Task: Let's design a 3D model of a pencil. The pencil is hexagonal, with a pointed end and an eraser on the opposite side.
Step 125:
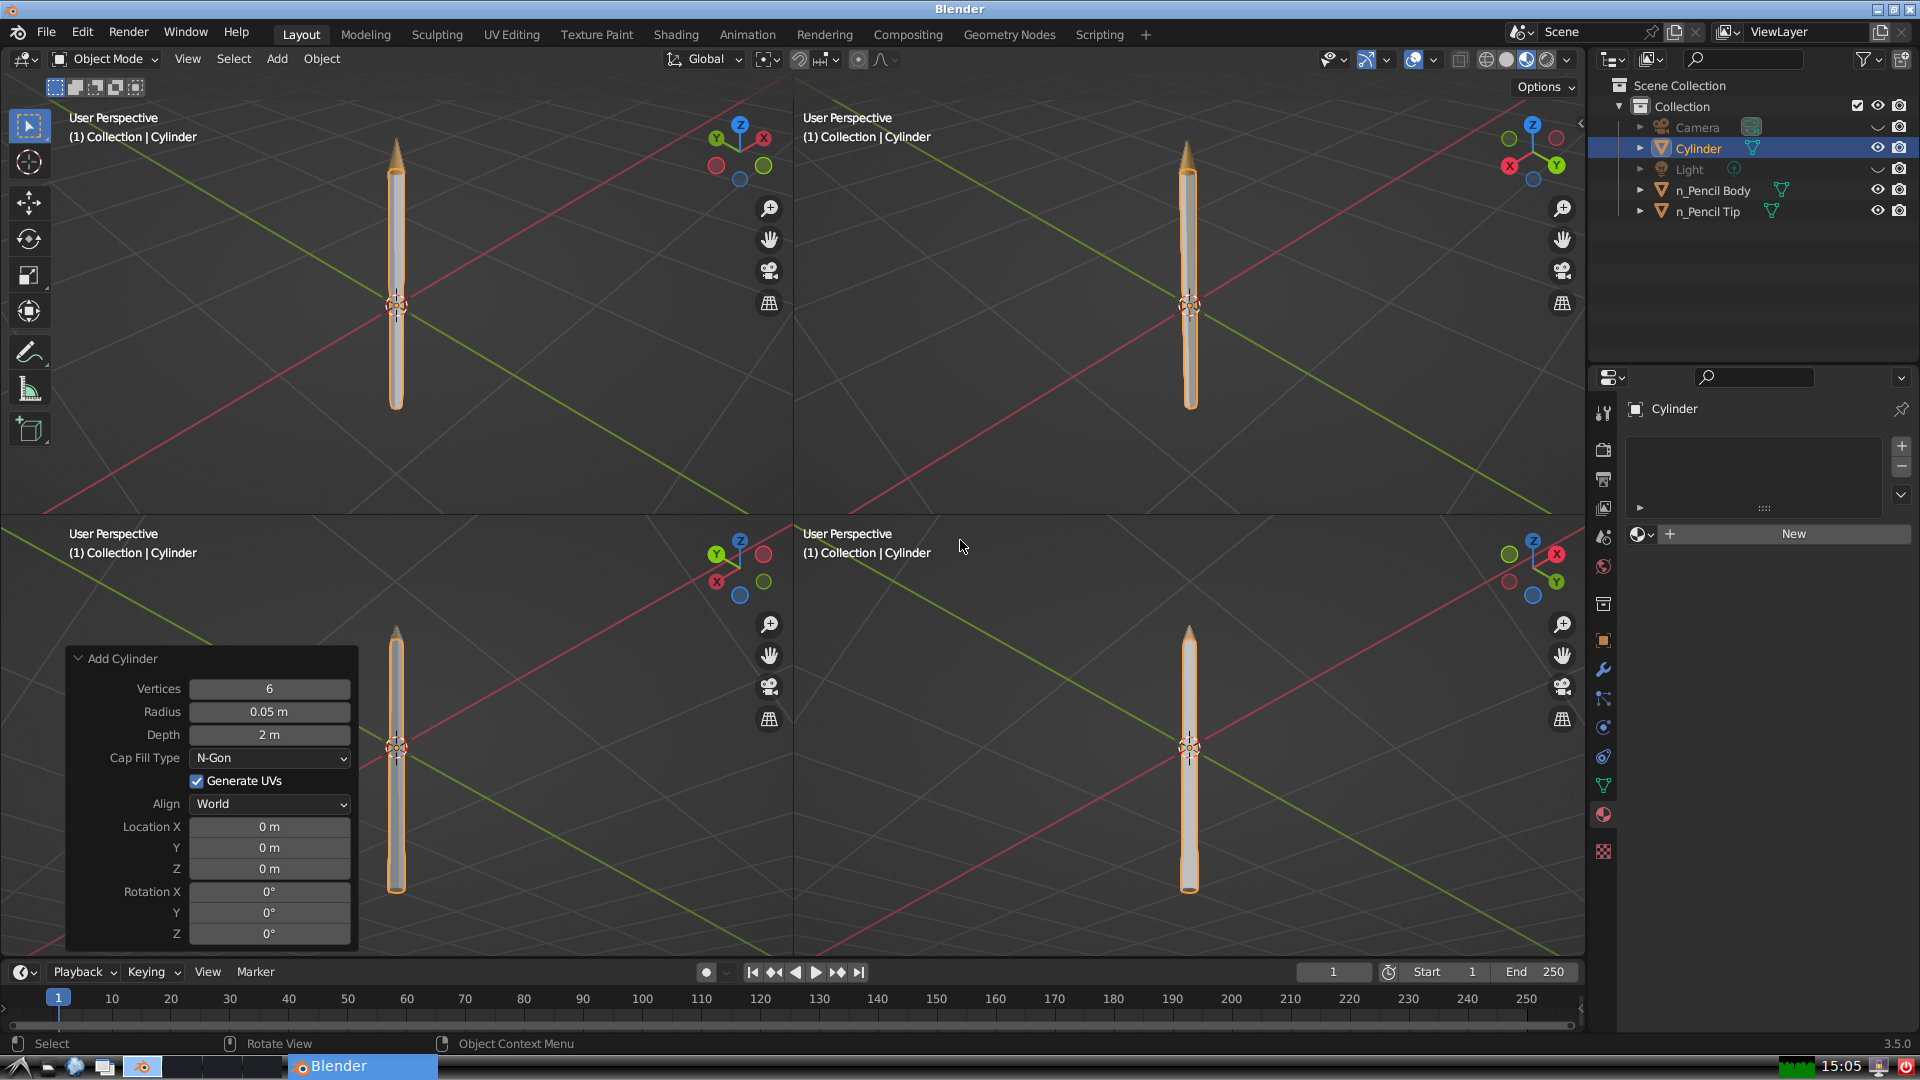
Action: {"mouse_move": [270, 731]}